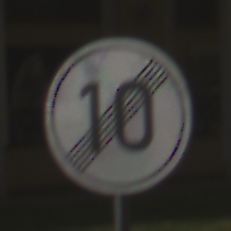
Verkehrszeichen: EndeGeschwindigkeit10
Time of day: MorningAfternoon
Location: Outdoor (Urban)
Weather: PartlyCloudy
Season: NotSpecified
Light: Natural